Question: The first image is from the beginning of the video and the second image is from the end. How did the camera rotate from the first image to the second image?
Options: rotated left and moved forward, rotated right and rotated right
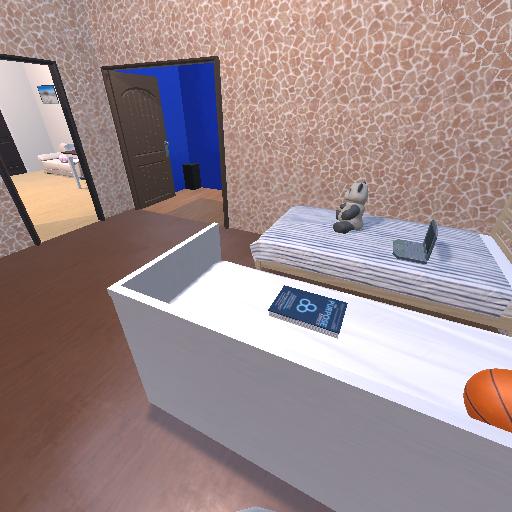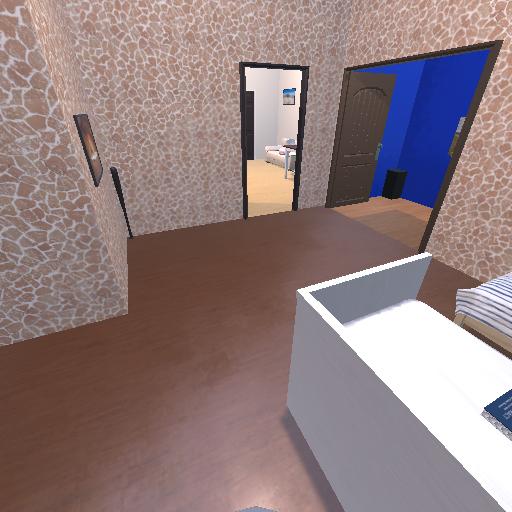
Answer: rotated left and moved forward